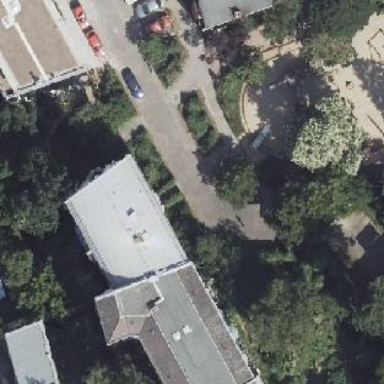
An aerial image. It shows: Apartments housed in building with round roof.